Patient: sex M, age 48
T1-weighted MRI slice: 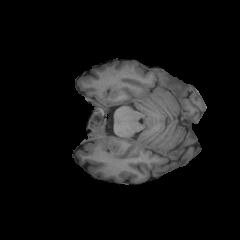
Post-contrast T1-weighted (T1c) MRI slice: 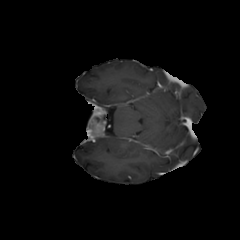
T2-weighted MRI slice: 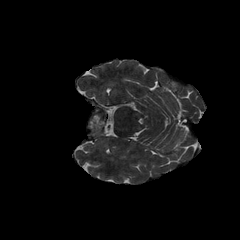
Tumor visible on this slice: no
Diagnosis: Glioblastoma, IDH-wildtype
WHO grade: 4